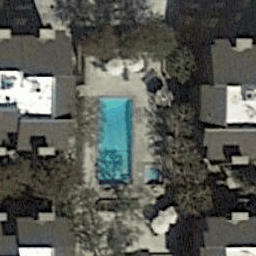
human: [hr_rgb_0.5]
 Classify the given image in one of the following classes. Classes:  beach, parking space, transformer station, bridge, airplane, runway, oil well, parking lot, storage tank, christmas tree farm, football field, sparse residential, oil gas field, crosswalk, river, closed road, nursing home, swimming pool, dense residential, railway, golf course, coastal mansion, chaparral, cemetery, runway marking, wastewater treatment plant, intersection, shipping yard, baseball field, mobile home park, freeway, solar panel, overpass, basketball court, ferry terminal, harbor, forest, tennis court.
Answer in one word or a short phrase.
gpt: swimming pool